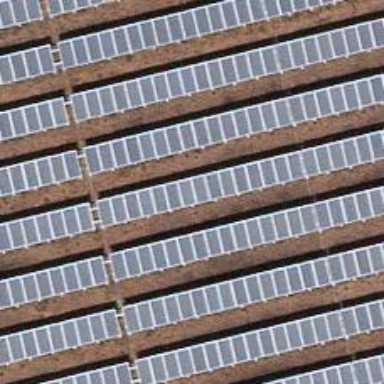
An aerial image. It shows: Solar power generator.